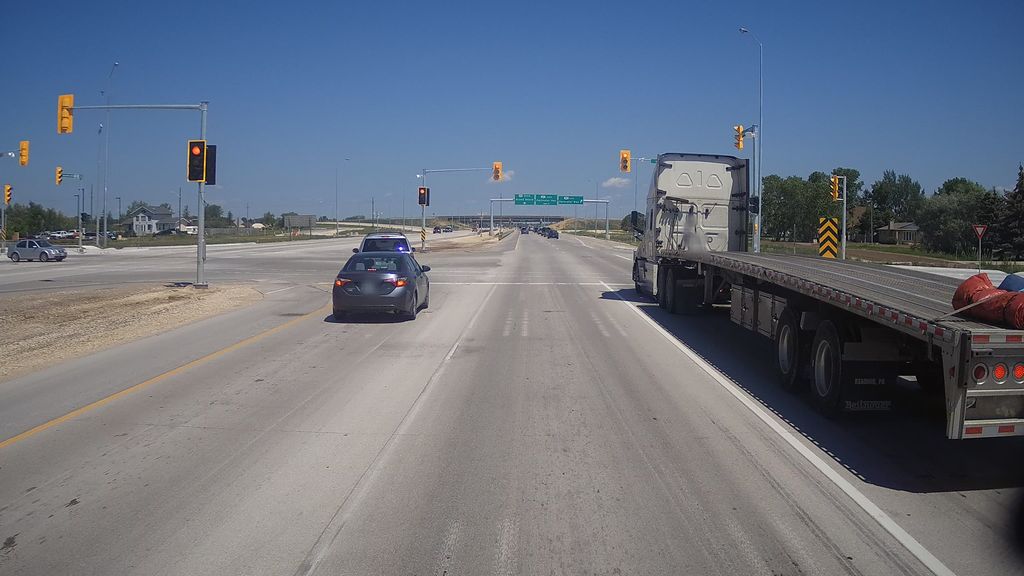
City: winnipeg